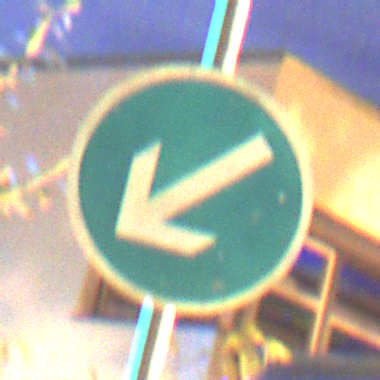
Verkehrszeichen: VorgeschriebeneVorbeifahrtLinks
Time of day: Night
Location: Outdoor (Urban)
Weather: PartlyCloudy
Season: NotSpecified
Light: Artificial